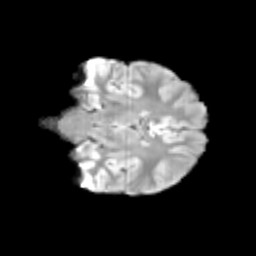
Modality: T2w
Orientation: coronal
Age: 10
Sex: female
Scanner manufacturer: siemens
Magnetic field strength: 3 T
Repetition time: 3.8 s
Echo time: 0.07 s